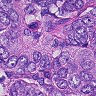
Metastatic tissue present: yes